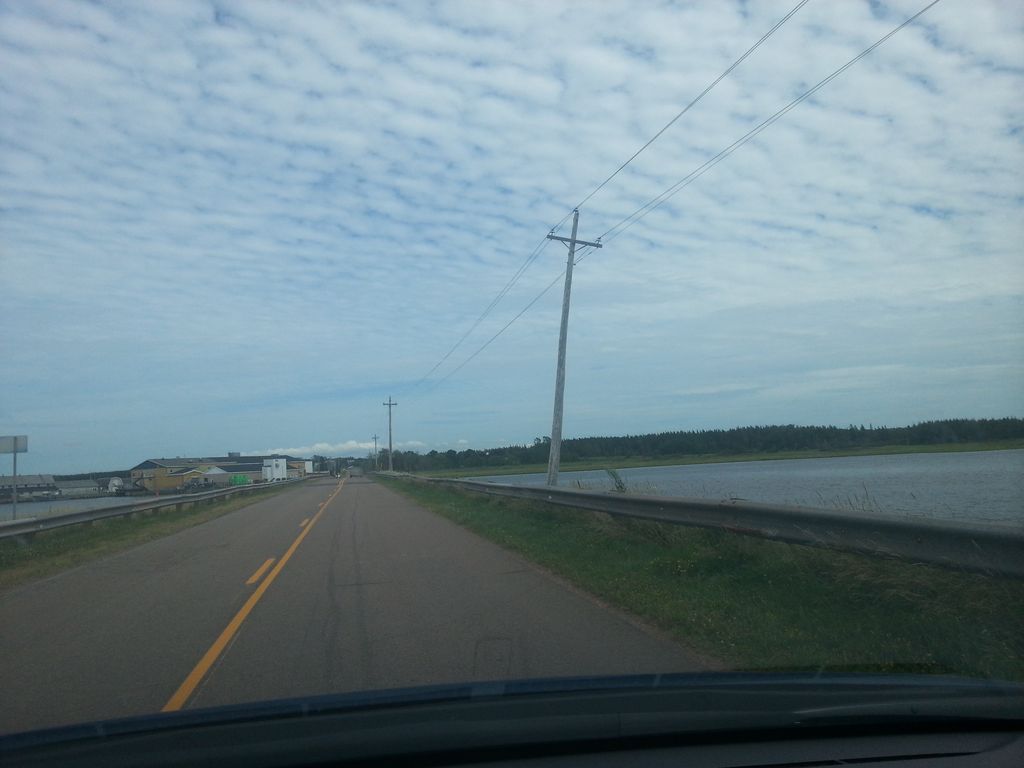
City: charlottetown